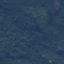
Land use / land cover class: Forest